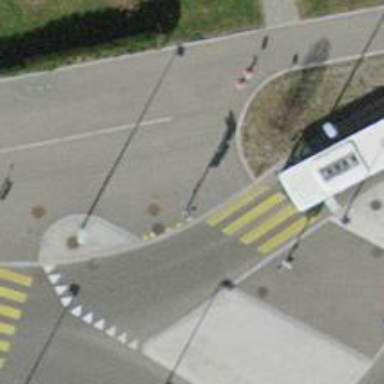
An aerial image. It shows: Crossing with traffic signals.